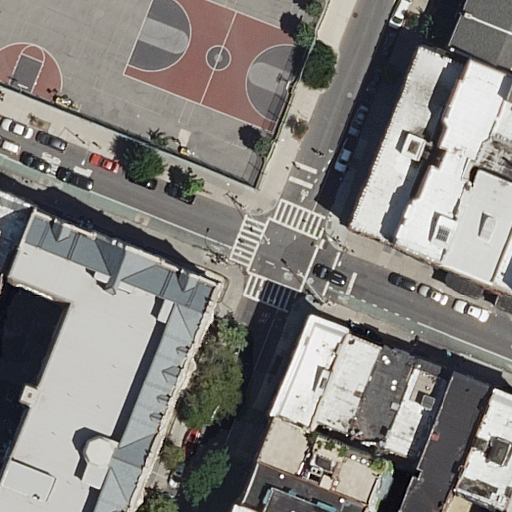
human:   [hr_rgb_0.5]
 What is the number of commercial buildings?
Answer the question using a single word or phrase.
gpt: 0

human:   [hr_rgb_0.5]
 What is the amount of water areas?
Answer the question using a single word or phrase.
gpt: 0

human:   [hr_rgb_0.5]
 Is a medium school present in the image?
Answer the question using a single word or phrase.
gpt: no

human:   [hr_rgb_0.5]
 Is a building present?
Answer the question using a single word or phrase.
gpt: yes

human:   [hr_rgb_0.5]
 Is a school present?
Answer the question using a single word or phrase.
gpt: yes

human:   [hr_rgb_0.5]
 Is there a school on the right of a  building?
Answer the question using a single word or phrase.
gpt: yes

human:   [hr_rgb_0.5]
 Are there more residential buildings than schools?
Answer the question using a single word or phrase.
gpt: yes

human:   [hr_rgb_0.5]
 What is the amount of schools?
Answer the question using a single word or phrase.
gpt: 1

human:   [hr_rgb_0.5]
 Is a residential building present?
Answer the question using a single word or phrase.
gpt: yes

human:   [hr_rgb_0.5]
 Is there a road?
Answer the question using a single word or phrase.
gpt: yes

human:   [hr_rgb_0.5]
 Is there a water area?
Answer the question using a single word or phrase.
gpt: no

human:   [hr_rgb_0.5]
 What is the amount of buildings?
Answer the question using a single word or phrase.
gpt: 15

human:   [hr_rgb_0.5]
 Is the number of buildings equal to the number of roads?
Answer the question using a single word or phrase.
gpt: no

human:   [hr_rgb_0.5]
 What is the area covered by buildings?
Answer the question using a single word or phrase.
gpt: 4352m2

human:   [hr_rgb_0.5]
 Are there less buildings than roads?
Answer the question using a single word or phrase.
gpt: no

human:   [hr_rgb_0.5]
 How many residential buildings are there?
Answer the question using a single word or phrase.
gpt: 15

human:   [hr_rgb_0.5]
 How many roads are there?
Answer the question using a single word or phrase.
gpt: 3

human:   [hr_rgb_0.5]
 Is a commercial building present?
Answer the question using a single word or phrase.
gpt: no

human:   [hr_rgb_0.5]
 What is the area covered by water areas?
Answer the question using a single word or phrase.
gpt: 0m2

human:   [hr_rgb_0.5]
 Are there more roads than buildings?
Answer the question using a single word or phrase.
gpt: no

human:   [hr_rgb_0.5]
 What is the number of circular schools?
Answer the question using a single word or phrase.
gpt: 0

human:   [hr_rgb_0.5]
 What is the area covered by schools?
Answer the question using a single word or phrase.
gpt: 2348m2

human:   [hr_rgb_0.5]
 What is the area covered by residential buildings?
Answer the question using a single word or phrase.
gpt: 4352m2

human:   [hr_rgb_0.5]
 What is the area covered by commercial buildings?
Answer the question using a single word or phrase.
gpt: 0m2

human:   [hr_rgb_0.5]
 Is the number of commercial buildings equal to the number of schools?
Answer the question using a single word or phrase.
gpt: no

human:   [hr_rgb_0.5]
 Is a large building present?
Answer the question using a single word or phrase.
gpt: yes

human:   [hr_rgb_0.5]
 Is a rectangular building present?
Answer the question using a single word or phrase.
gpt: yes

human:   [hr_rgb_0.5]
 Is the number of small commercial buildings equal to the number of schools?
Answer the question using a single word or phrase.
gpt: no

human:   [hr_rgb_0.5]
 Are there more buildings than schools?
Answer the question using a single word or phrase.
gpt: yes

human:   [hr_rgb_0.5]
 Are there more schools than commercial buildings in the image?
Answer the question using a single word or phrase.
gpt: yes

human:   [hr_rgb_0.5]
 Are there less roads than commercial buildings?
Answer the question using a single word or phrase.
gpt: no

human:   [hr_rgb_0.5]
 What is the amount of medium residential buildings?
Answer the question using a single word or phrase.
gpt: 9

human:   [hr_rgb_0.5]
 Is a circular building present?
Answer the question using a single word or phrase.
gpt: no

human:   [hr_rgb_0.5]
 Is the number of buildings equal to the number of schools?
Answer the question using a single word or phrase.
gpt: no

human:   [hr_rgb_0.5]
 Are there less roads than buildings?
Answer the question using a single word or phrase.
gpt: yes

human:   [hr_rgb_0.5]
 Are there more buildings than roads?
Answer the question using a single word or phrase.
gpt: yes

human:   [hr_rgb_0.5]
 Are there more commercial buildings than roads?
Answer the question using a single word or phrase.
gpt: no

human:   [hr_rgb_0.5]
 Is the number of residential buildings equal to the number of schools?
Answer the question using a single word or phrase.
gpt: no

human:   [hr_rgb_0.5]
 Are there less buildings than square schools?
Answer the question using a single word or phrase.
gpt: no

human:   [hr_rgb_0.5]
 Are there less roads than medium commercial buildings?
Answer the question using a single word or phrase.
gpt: no

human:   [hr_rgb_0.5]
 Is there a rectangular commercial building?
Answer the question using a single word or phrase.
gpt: no

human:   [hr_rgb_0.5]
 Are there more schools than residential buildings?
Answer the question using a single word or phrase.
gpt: no

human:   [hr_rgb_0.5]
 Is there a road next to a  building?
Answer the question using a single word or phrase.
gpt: yes

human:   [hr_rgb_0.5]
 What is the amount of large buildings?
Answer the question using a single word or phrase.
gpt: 2

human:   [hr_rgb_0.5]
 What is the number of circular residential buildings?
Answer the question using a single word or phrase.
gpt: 0

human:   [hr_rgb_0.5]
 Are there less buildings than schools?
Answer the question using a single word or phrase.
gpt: no

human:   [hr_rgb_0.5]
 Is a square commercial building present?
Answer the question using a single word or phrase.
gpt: no

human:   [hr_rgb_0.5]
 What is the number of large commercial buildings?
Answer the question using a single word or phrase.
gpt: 0

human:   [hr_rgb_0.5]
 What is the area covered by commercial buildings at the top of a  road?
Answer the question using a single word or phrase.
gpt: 0m2

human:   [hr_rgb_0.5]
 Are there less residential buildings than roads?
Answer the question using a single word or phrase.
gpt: no

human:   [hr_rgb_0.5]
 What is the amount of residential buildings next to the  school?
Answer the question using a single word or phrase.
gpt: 15

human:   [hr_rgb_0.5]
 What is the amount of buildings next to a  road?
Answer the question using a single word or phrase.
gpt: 15

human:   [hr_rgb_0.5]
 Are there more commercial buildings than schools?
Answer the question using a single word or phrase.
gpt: no

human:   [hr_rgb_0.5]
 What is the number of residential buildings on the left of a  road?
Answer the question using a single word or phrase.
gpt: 3

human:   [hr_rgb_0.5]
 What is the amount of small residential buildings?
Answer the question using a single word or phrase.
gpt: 4

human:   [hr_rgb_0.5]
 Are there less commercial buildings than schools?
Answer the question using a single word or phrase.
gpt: yes

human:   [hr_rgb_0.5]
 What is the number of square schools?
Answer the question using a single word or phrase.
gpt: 0

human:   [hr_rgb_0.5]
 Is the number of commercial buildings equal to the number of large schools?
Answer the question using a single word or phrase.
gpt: no

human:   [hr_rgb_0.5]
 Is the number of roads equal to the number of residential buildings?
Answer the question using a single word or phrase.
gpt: no

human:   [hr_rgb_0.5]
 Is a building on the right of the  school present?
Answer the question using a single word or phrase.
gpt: yes

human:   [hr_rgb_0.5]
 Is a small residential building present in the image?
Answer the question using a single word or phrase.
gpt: yes

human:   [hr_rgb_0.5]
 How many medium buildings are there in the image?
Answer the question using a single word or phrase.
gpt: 9

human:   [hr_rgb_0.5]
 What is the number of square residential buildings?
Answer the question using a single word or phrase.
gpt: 0

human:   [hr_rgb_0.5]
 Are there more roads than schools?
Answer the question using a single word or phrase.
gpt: yes